Field crop: maize
Growth stage: 2
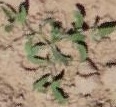
Species: atriplex